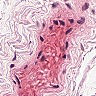
Metastatic tissue present: no